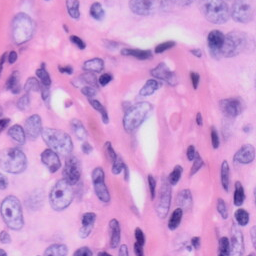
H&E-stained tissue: Skin